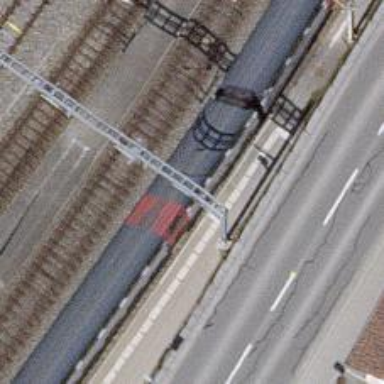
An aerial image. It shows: Railway signal.